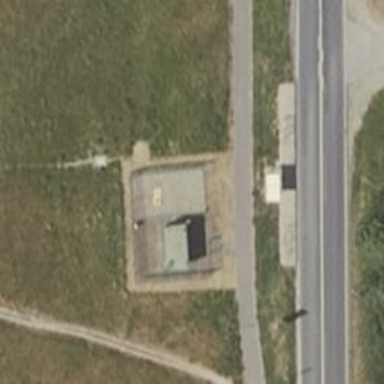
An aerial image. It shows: Power substation.